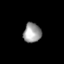
Tissue: lung
Cell type: T cells
Senescence score: 0.1867
Nuclear area (px): 342
Mean DAPI intensity: 154.936